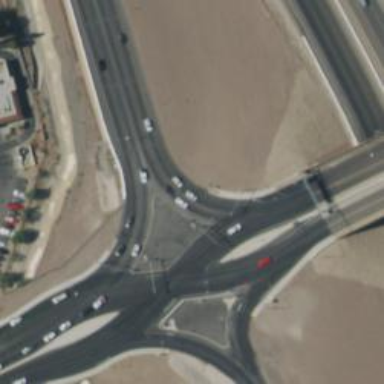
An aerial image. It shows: Asphalt motorway link with diverging diamond interchange (DDI) junction.